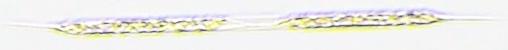
Label: Rhizosolenia